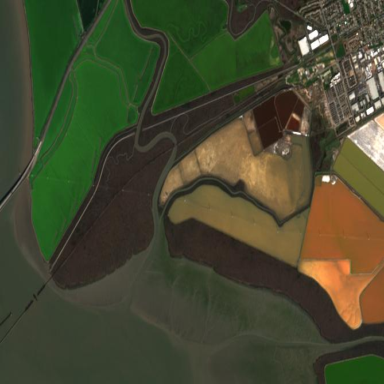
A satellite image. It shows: Salt pond.